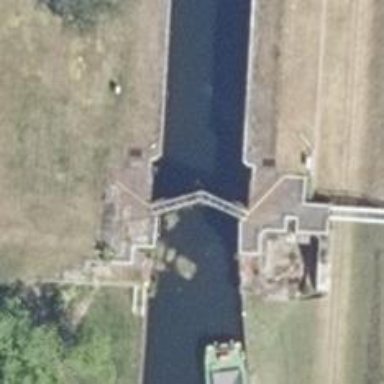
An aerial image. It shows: Canal.